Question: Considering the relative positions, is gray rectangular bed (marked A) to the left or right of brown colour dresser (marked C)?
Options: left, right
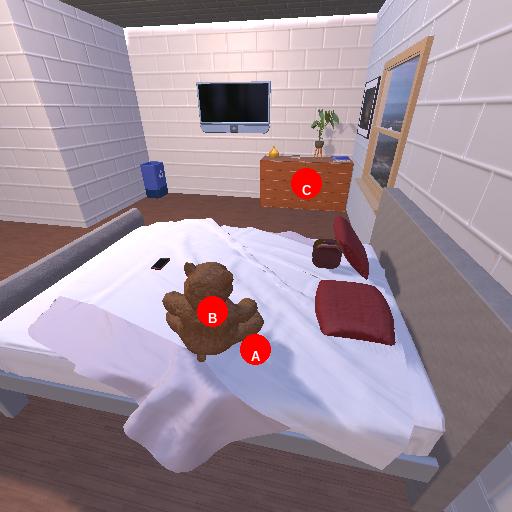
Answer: left